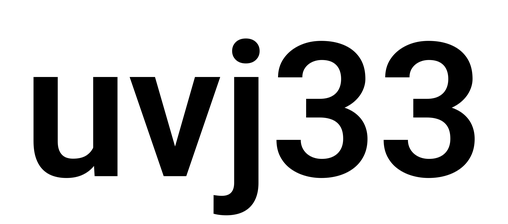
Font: Roboto_SemiBold